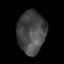
Tissue: prostate
Cell type: T cells
Senescence score: 0.7215
Nuclear area (px): 1182
Mean DAPI intensity: 70.448